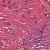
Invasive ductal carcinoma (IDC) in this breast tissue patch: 1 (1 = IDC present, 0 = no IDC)